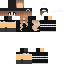
A female human skin with dark skin, wearing blonde long hair dressed in a blue hoodie and black pants, featuring a closed mouth.